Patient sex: F
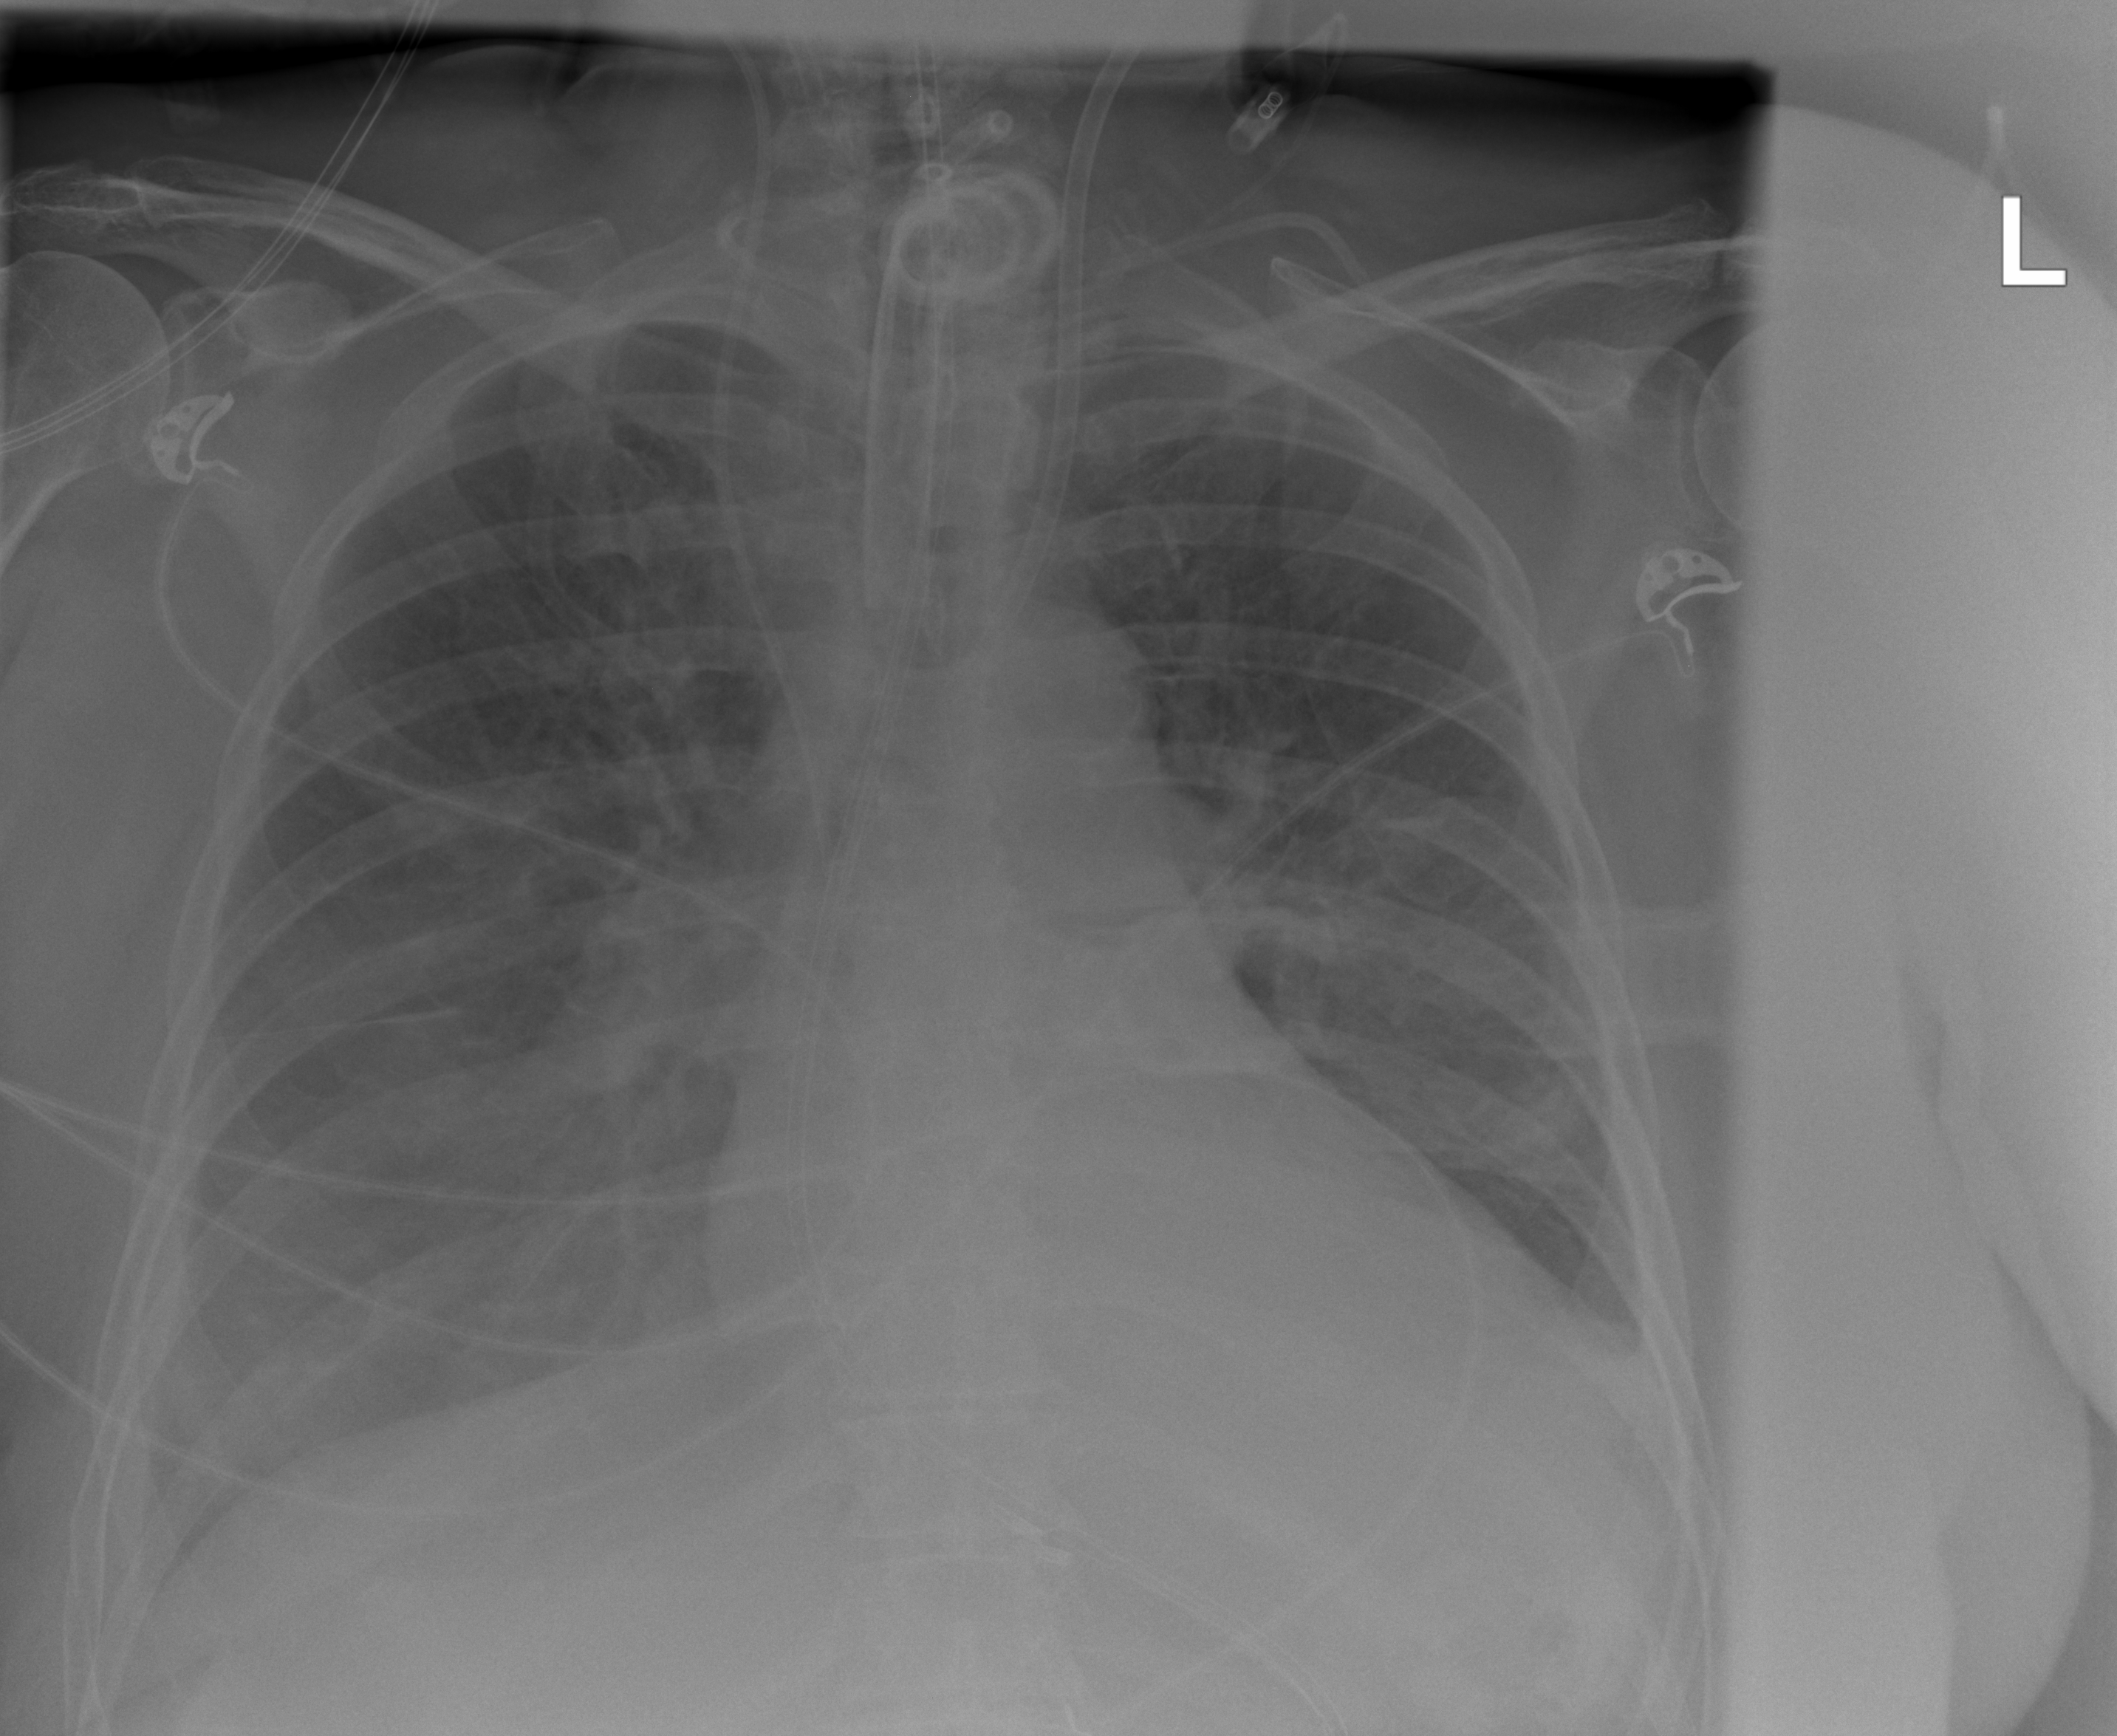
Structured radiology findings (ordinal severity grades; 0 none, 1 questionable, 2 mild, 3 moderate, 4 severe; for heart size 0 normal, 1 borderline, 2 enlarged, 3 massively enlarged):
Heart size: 1
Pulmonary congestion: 3
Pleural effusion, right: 2
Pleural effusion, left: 2
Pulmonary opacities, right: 3
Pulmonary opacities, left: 2
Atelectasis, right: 2
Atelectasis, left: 2